Field crop: maize
Growth stage: 1
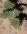
Species: chenopodium